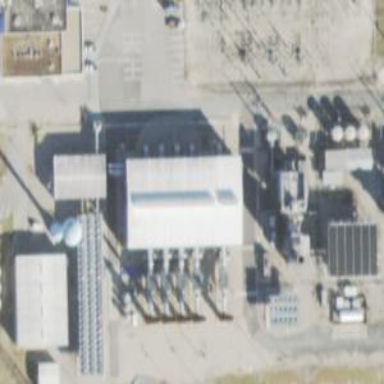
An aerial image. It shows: Gas-powered generator.